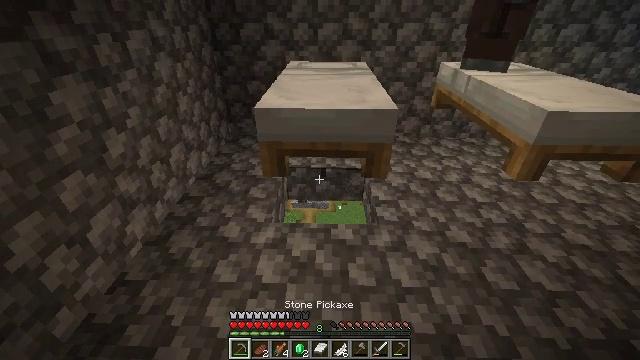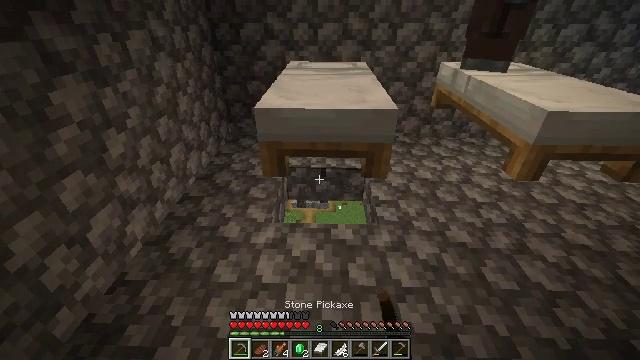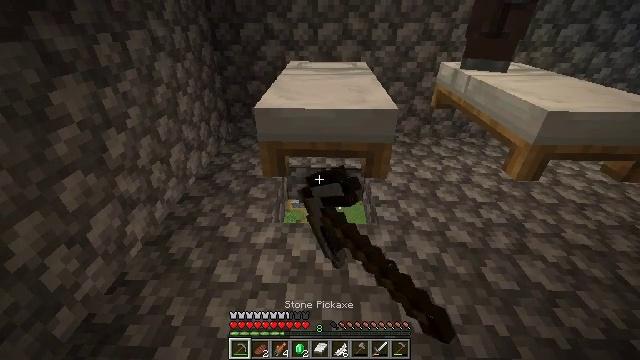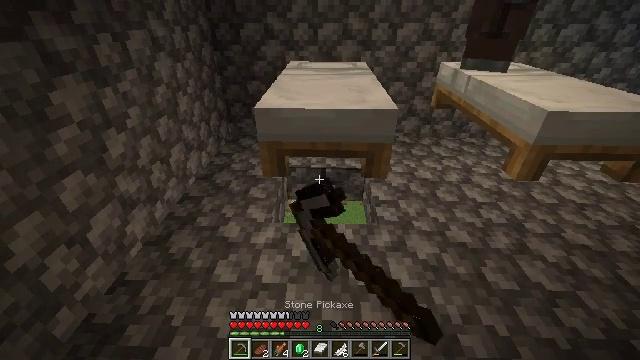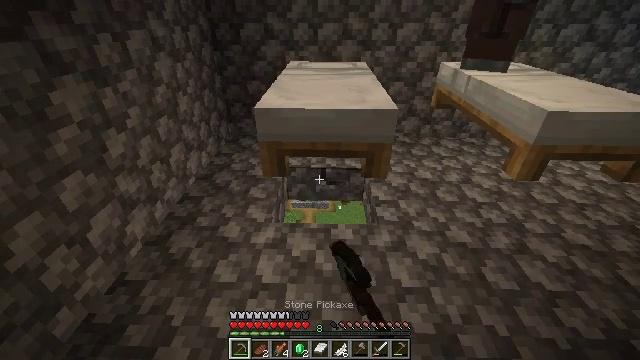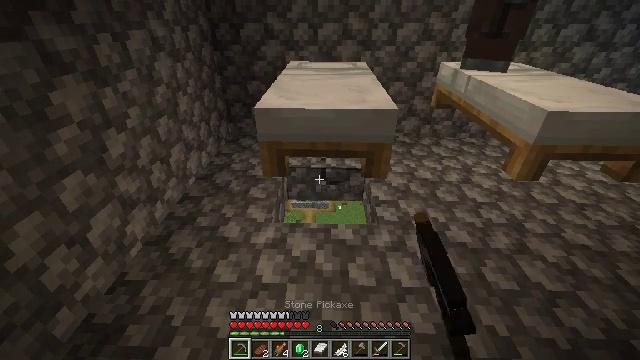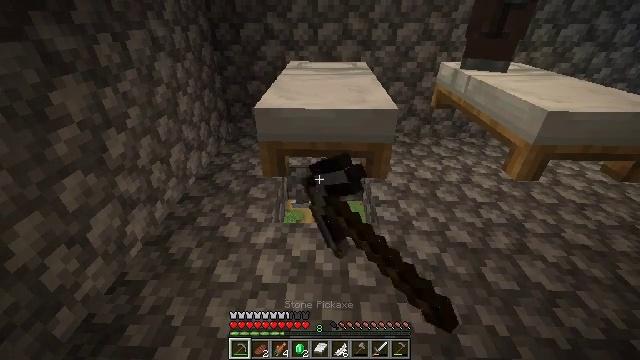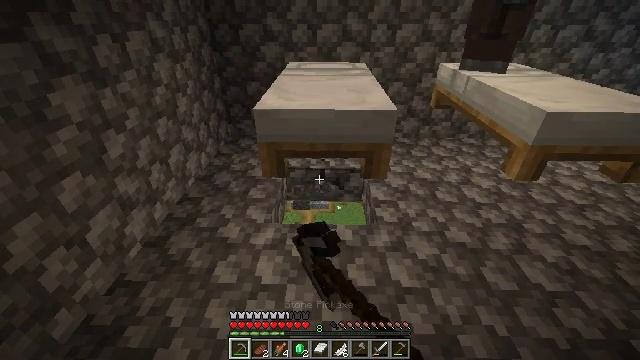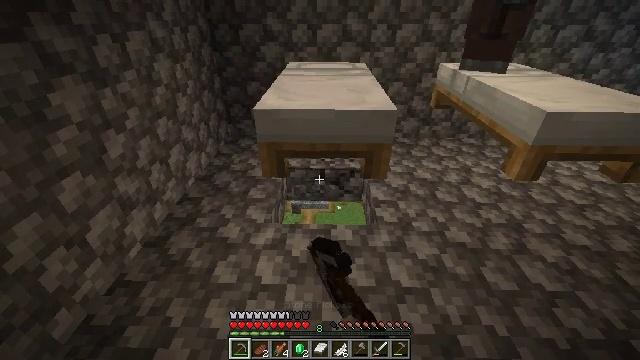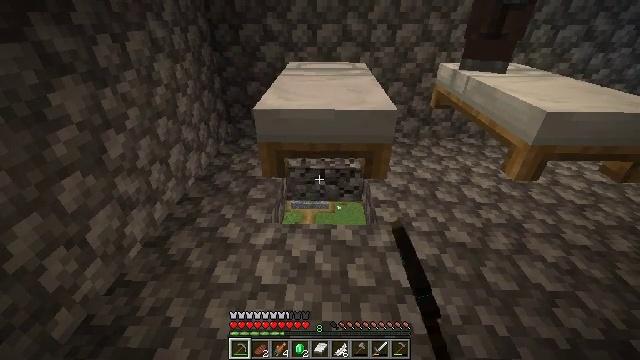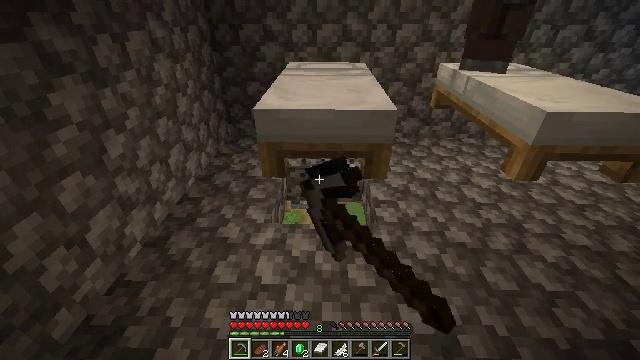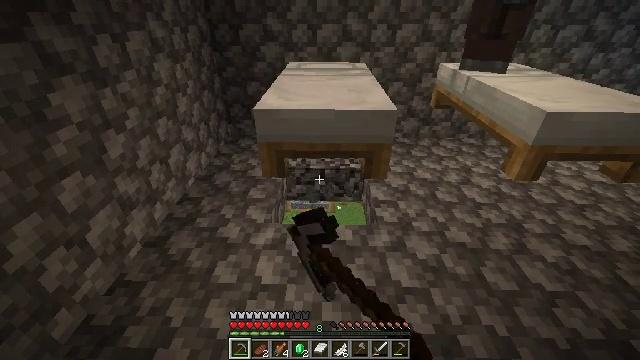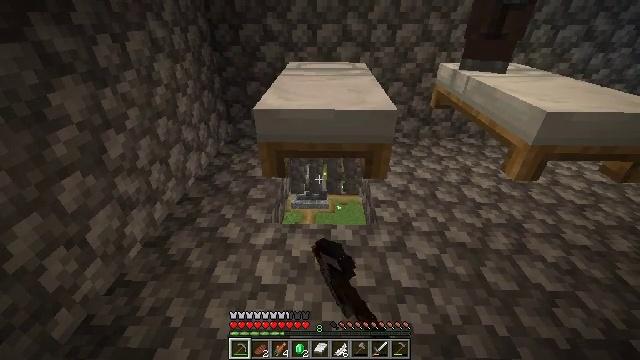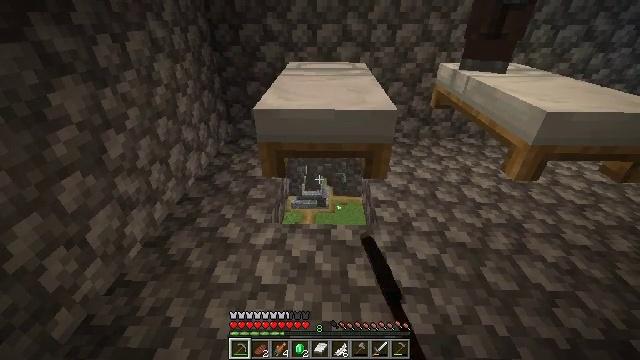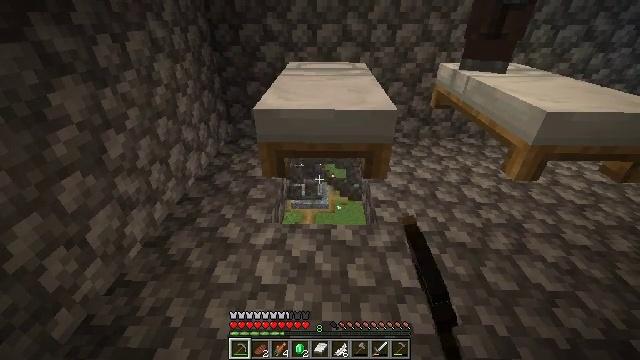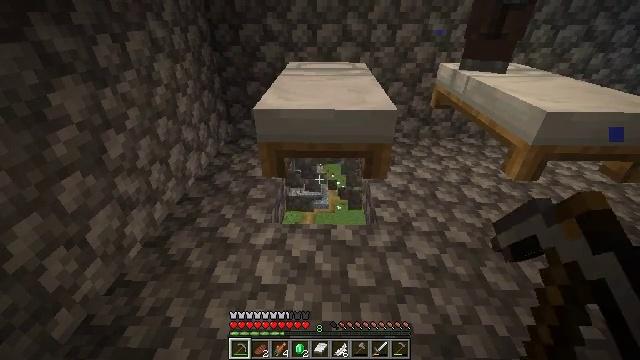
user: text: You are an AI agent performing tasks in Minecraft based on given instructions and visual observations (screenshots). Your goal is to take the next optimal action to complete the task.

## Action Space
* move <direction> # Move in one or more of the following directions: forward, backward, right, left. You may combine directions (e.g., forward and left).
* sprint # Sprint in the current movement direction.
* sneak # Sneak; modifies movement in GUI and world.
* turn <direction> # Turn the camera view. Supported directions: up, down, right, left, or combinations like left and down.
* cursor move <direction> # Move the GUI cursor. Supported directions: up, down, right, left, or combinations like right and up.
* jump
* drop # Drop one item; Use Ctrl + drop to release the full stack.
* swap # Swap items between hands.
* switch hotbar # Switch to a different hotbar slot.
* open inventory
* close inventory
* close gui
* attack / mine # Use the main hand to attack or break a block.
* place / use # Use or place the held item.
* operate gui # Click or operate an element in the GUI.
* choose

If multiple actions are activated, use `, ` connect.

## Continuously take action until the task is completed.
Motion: motion action
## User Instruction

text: Attack the cobblestone slab to gather it.
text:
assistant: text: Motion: attack / mine
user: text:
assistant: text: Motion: attack / mine
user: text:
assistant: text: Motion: attack / mine
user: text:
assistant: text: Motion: attack / mine
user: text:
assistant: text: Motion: attack / mine
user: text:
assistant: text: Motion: attack / mine
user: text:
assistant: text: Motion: attack / mine
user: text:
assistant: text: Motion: attack / mine
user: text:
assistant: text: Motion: attack / mine
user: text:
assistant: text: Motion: attack / mine
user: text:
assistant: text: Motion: attack / mine
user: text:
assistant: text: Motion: attack / mine
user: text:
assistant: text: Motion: attack / mine
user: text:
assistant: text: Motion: attack / mine
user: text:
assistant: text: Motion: attack / mine
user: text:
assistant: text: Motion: attack / mine
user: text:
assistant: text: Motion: attack / mine